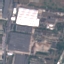
Land use / land cover class: Industrial